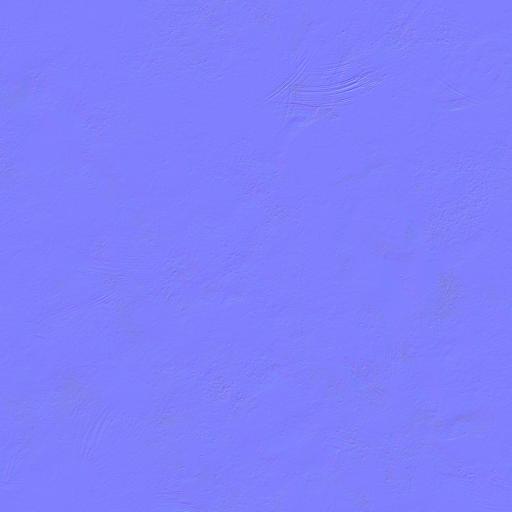
bronze brown dark eroded erosion metal rough scratched scuffed